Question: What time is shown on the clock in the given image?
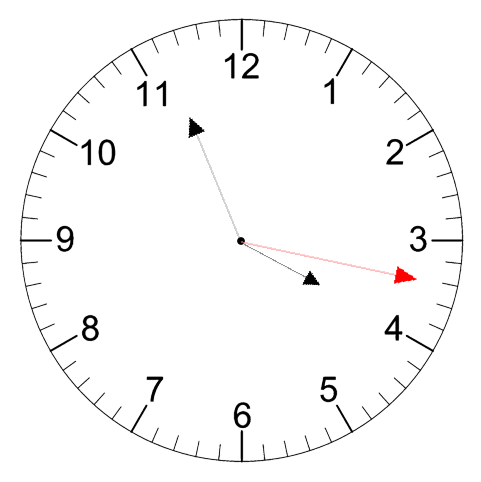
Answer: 03:56:17